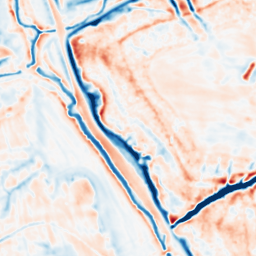
Category: multiscale
Decomposition family: dog
Decomposition parameters: sigma_low: 1
sigma_high: 5
Upsampling method: quintic
Upsampling parameters: scale: 8
Upsampling scale: 8